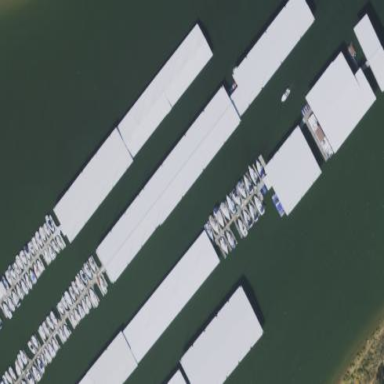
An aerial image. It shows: Building used for boat storage.